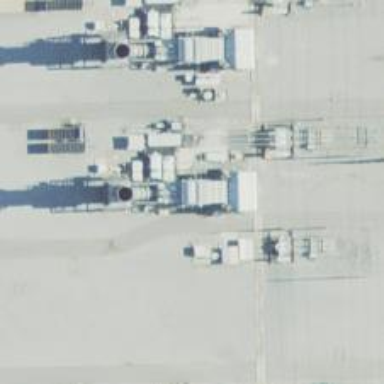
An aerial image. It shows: Gas turbine generator.